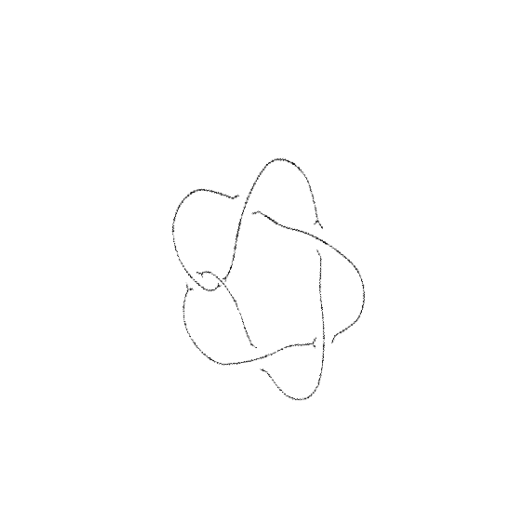
Crossing number: 6